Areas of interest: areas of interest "North Great Wall Road CNG Station"
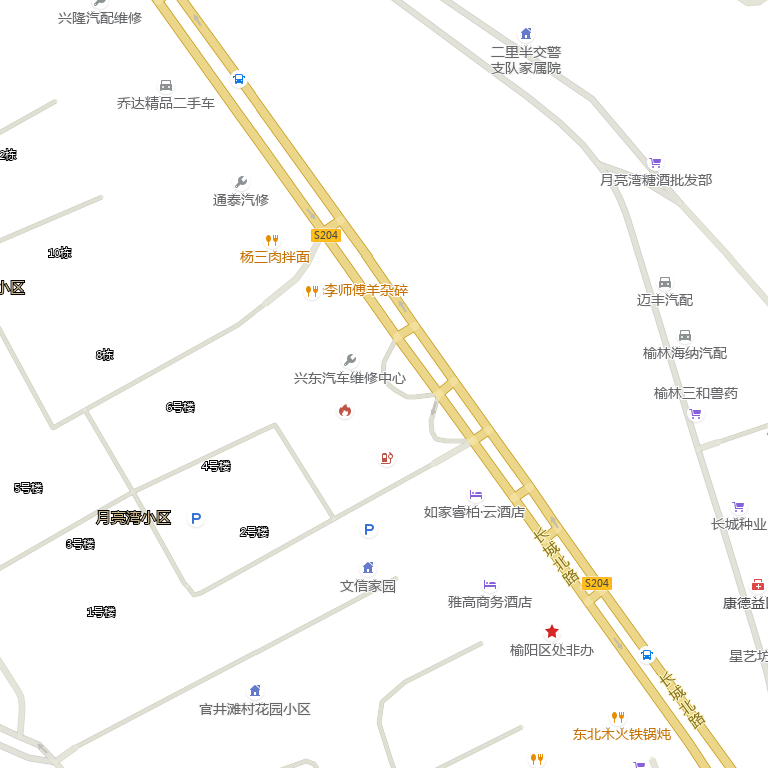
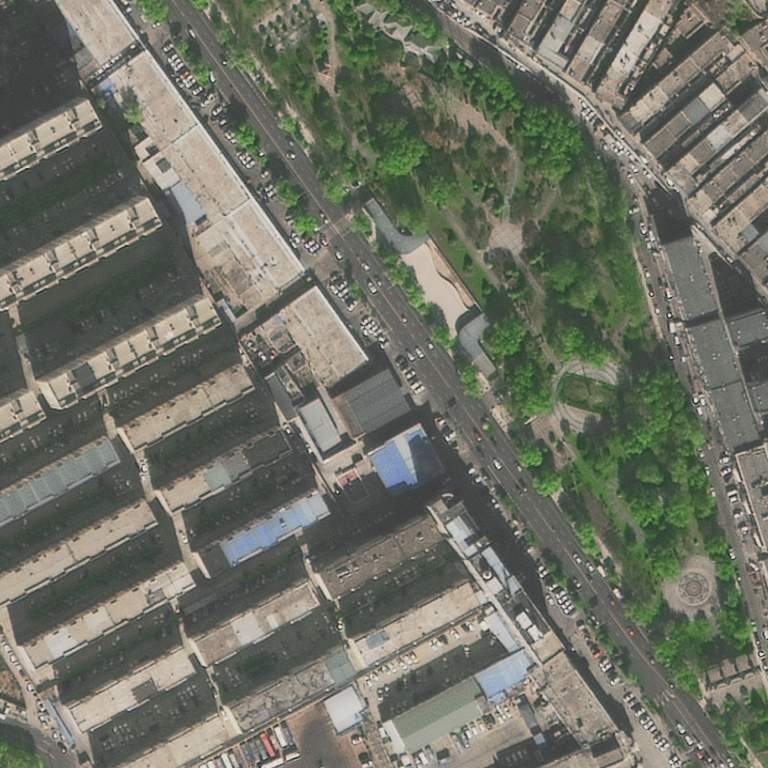